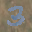
Label: 3